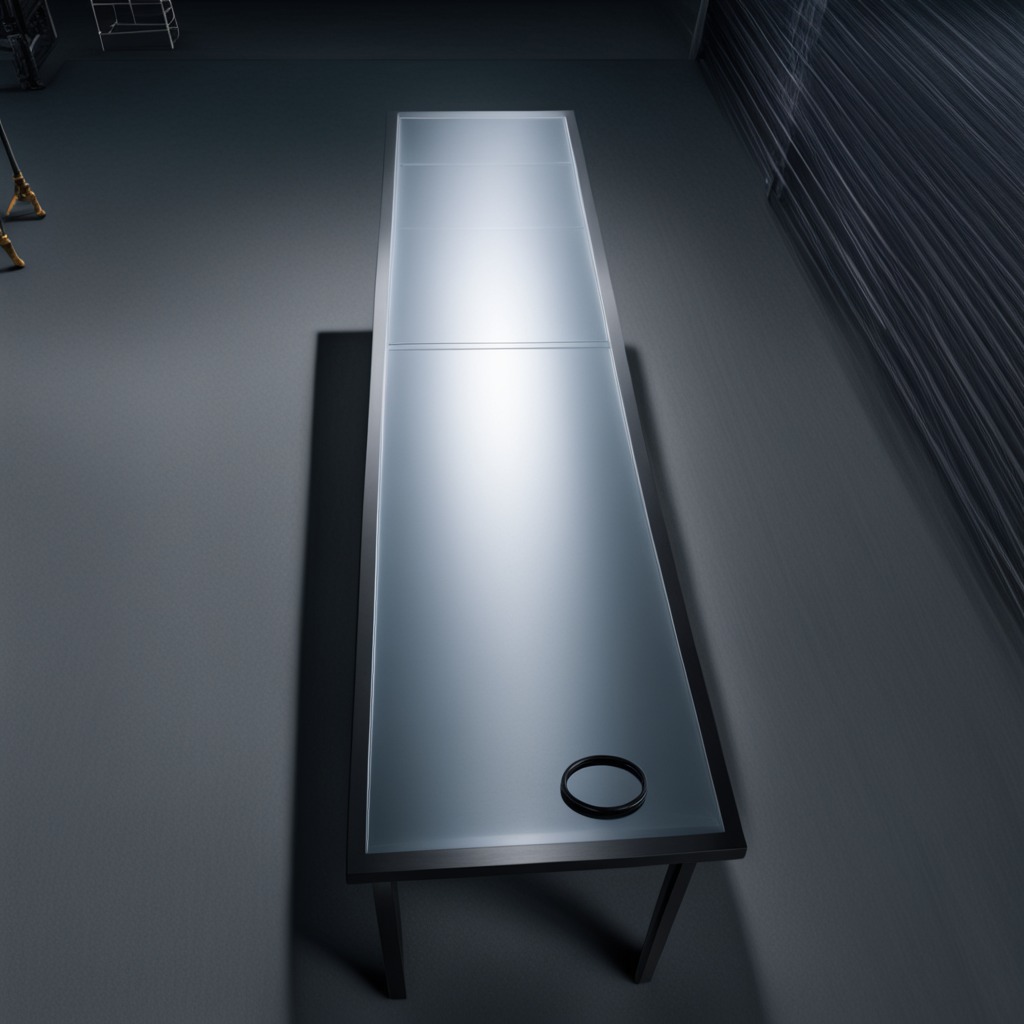
A rubber O-ring is lying on the tabletop.